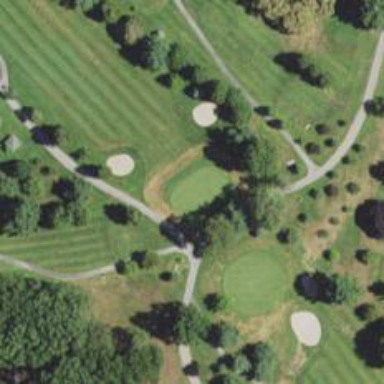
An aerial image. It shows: Golf Course Hole.